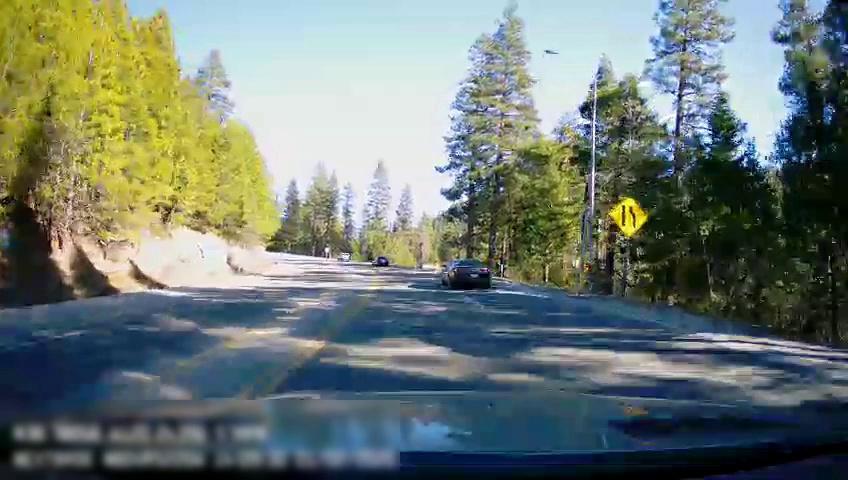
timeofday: Day
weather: Sunny
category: Drivable Space
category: Vehicles | Car
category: Vehicles | Car
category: Vehicles | Car
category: Lanes | Opposite Lane
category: Lanes | Current Lane
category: Traffic | Signs